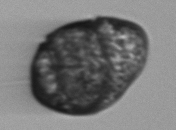
Label: Margalefidinium